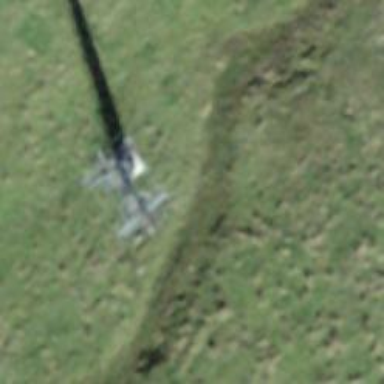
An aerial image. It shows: Pylon for aerialway.